A bearing vibration time series has been folded into this square grayscale image, one row per segment of consecutive samples. Determine the bearing's health state. Answer with exactly one of: normal, inner_race, outer_race, ball.
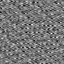
Answer: outer_race